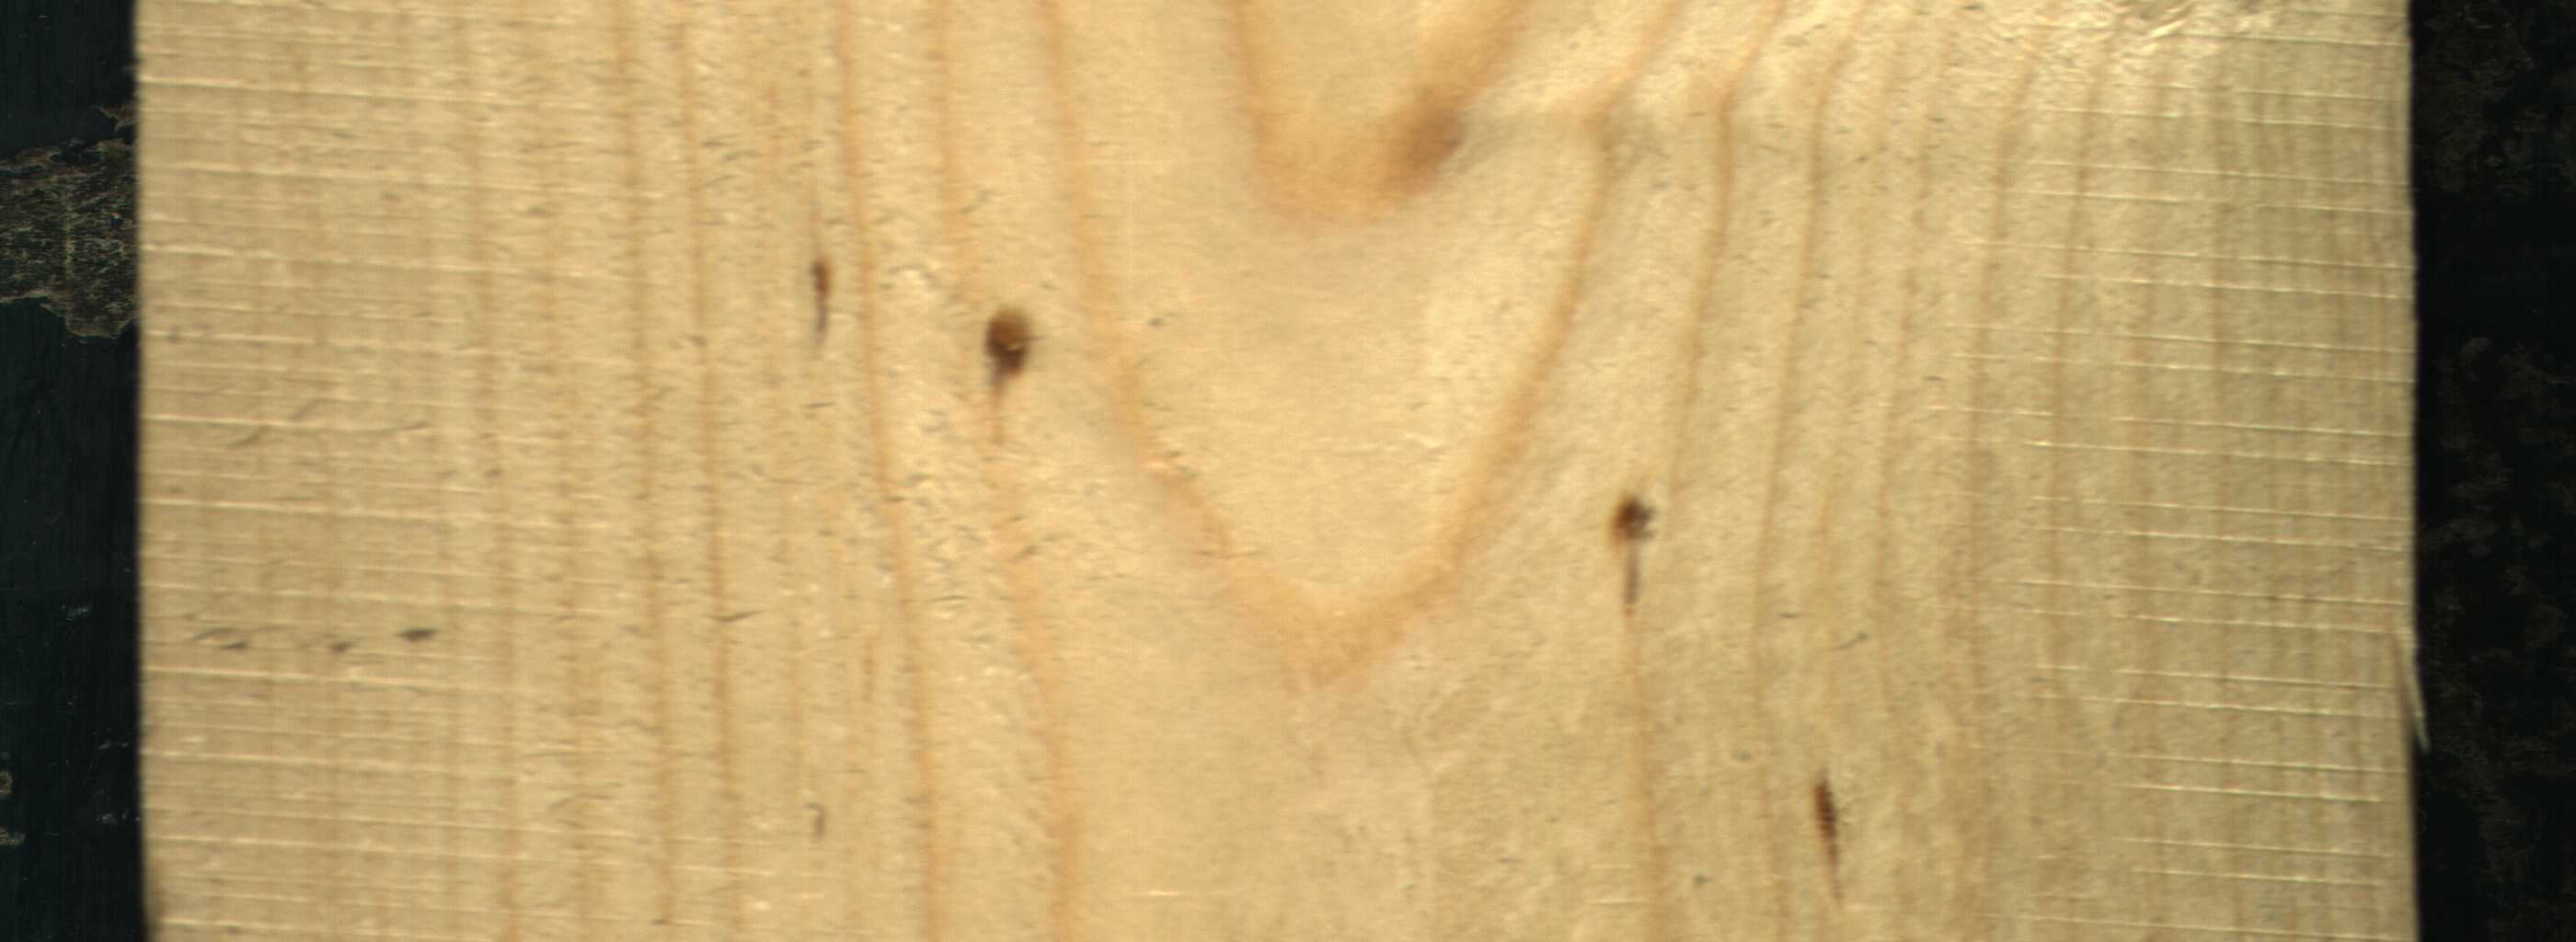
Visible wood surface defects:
resin
resin
resin